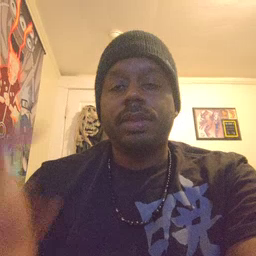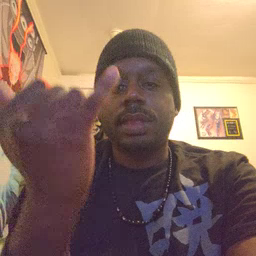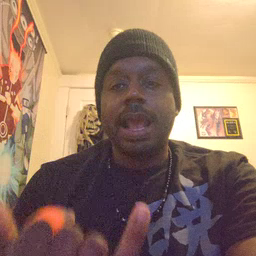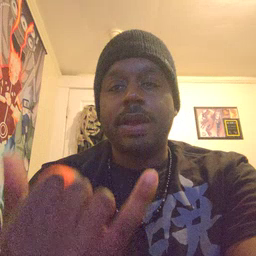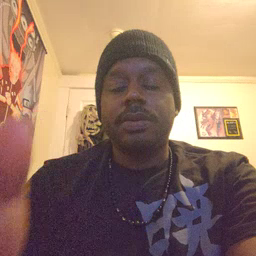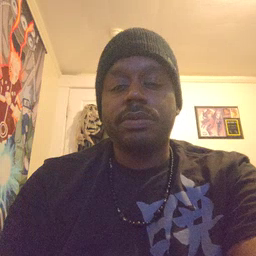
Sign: now